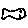
Label: fish